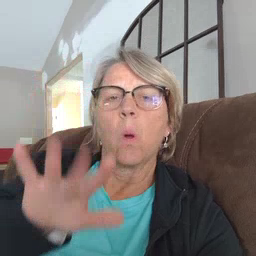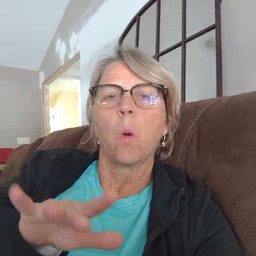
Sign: snow